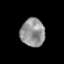
Tissue: prostate
Cell type: T cells
Senescence score: 0.1781
Nuclear area (px): 670
Mean DAPI intensity: 146.536